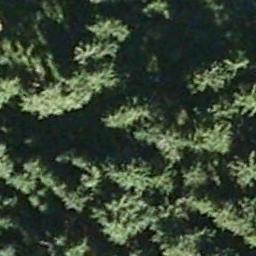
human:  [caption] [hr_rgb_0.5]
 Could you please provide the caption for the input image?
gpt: Many green trees are in a forest and the leaves cast a black shadow .

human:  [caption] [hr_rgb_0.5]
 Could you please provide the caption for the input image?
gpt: The forest has a lot of randomly arranged green trees .

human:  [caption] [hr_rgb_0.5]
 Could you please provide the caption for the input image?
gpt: The forest is full of green trees .

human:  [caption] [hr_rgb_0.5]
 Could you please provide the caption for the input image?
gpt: There is a bare land in this forest .

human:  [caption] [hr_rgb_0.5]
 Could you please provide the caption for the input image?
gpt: A forest with many green trees .